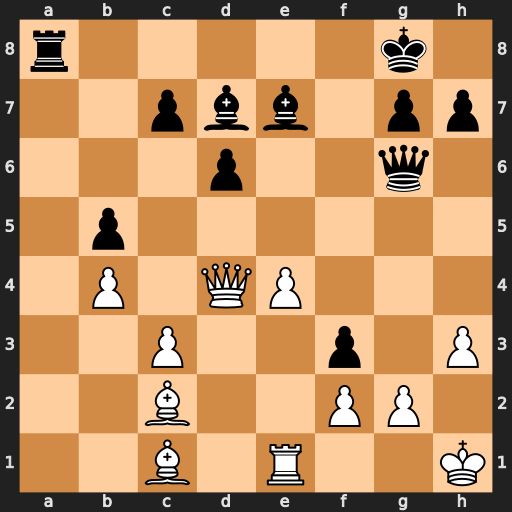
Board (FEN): r5k1/2pbb1pp/3p2q1/1p6/1P1QP3/2P2p1P/2B2PP1/2B1R2K
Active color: w
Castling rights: -
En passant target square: -
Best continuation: Qd5+ Kf8 Qxa8+